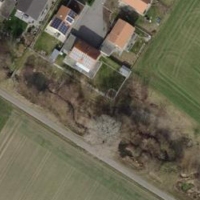
EUNIS habitat code: 52
Species observed at this site:
Centaurea scabiosa